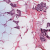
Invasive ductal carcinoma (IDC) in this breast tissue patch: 1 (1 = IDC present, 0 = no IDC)